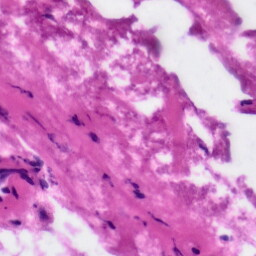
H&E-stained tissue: Tonsil